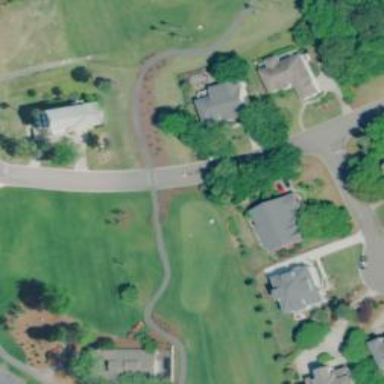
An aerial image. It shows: Golf cartpath that is also road path.